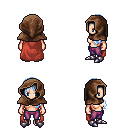
a pixel art fantasy rpg character, female body template, human, light skin, maroon cape, magenta pants, white cyan left-swept hairstyle, cloth hood, metal boots, four views (front, back, left, right), 2x2 character sprite sheet, small pixel art, hard edges, no anti-aliasing